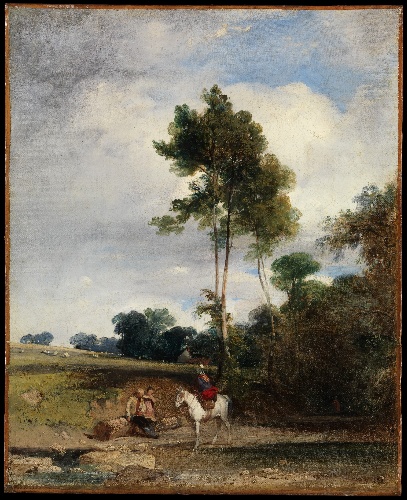
Title: Roadside Halt
Artist: Richard Parkes Bonington
Artist bio: British, Arnold, Nottinghamshire 1802–1828 London
Date: 1826
Object type: Painting
Classification: Paintings
Medium: Oil on canvas
Dimensions: 18 1/4 x 14 7/8 in. (46.4 x 37.8 cm)
Department: European Paintings
Credit line: Gift of Francis Neilson, 1945
Accession year: 1945
Repository: Metropolitan Museum of Art, New York, NY
Tags: Horses|Landscapes